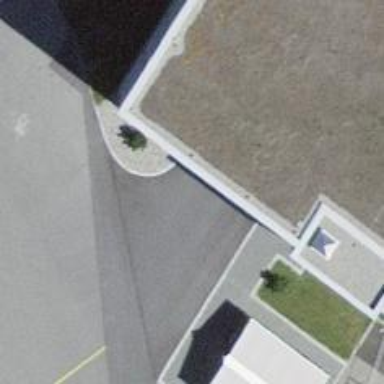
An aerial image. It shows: Parking entrance.